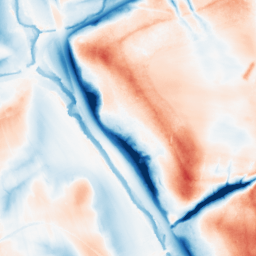
Category: classical
Decomposition family: gaussian_anisotropic
Decomposition parameters: sigma_x: 20
sigma_y: 10
Upsampling method: sinc_blackman
Upsampling parameters: scale: 2
kernel_size: 8
Upsampling scale: 2